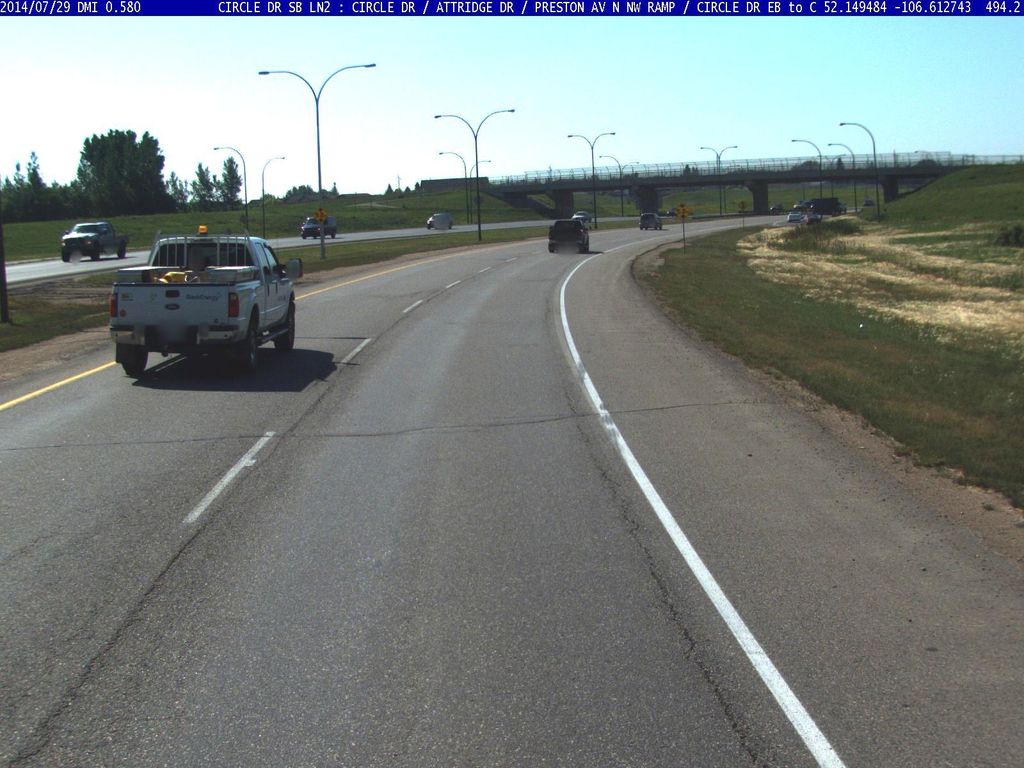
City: saskatoon